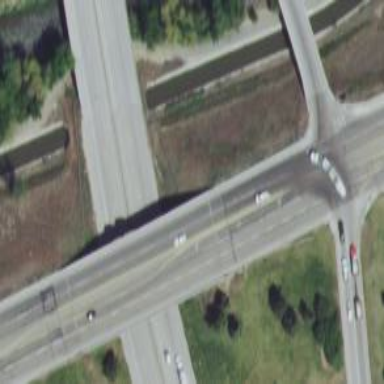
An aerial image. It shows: Primary highway bridge with asphalt surface.